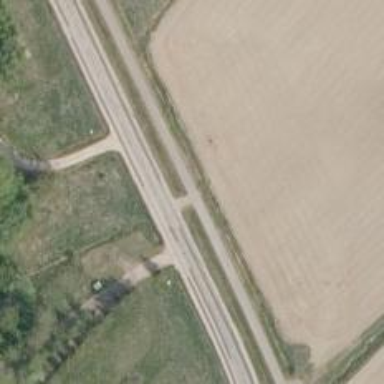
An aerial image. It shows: Cycleway.